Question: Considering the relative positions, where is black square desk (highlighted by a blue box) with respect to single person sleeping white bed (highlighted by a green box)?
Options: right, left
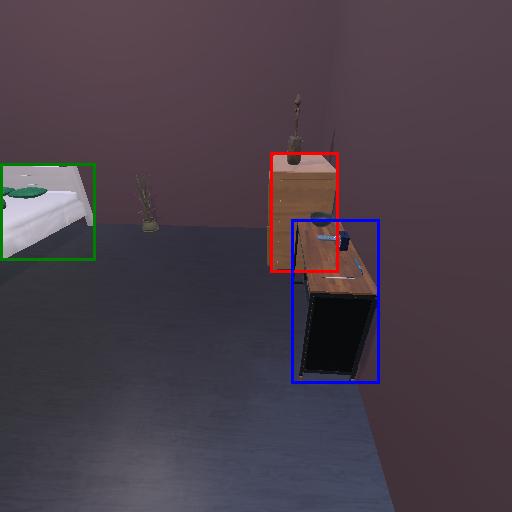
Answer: right